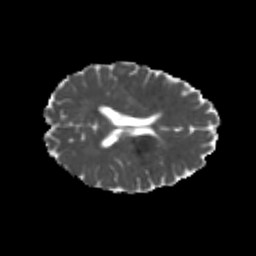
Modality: MD
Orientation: axial
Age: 23
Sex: female
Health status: healthy
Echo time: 0.074 s